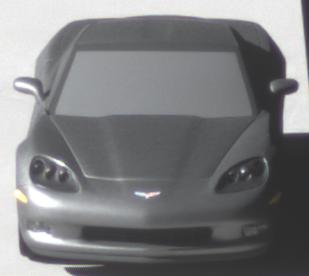
Make: Chevrolet
Model: Corvette Coupé
Detailed model: Corvette (C6) Coupé
Model produced from: 2005/02
Model produced until: 2008/03
Doors: 3
Color: gray
Road condition: dry road
Daytime: morning or afternoon
Contrast: high contrast